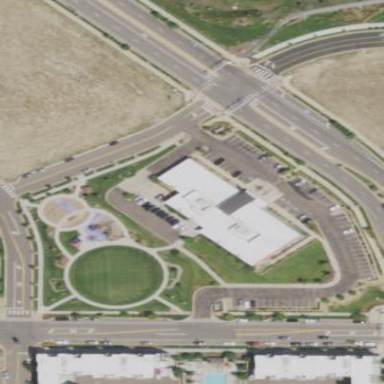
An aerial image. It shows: Clinic building providing healthcare services.